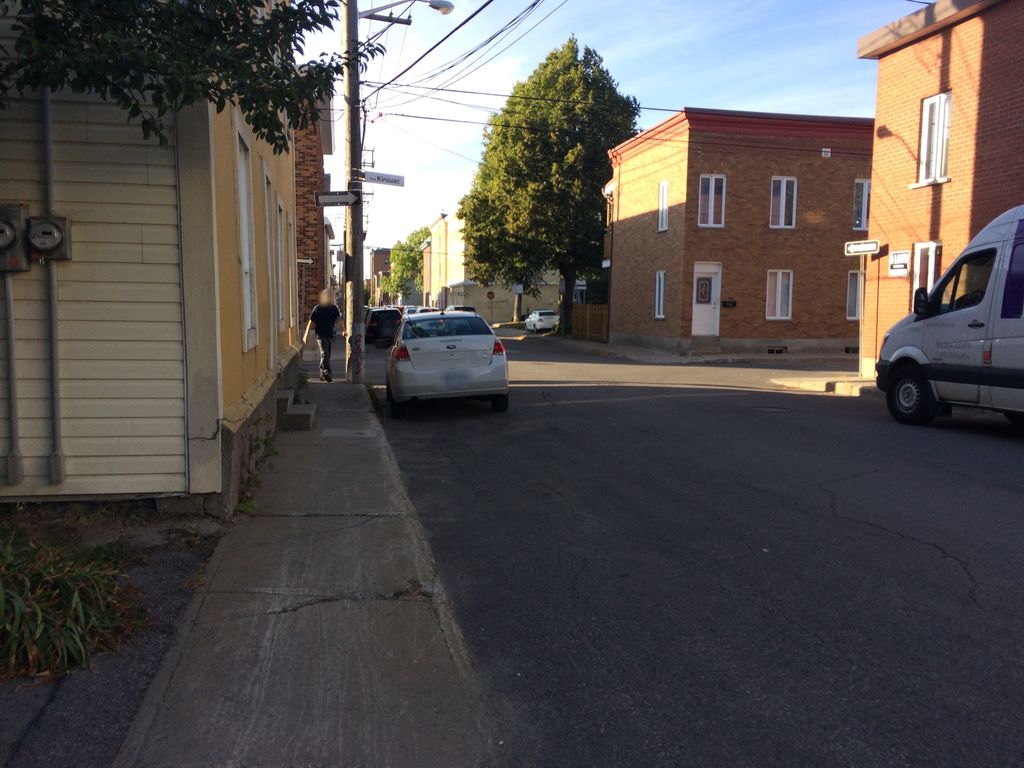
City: quebec_city